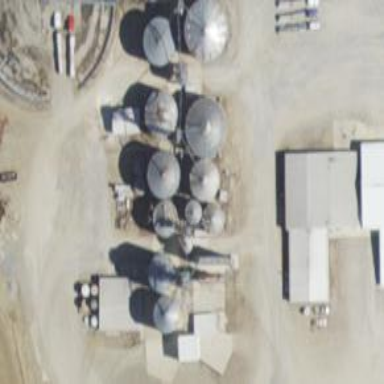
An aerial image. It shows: Silo.